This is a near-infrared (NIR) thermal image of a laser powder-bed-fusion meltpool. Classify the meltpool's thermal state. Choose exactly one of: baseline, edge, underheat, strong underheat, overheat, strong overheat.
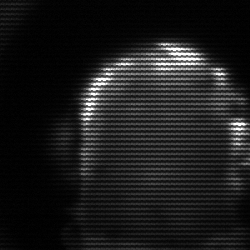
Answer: baseline